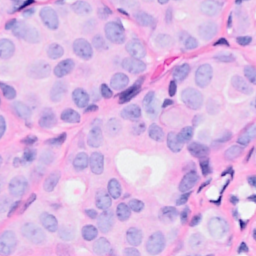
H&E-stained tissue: Breast